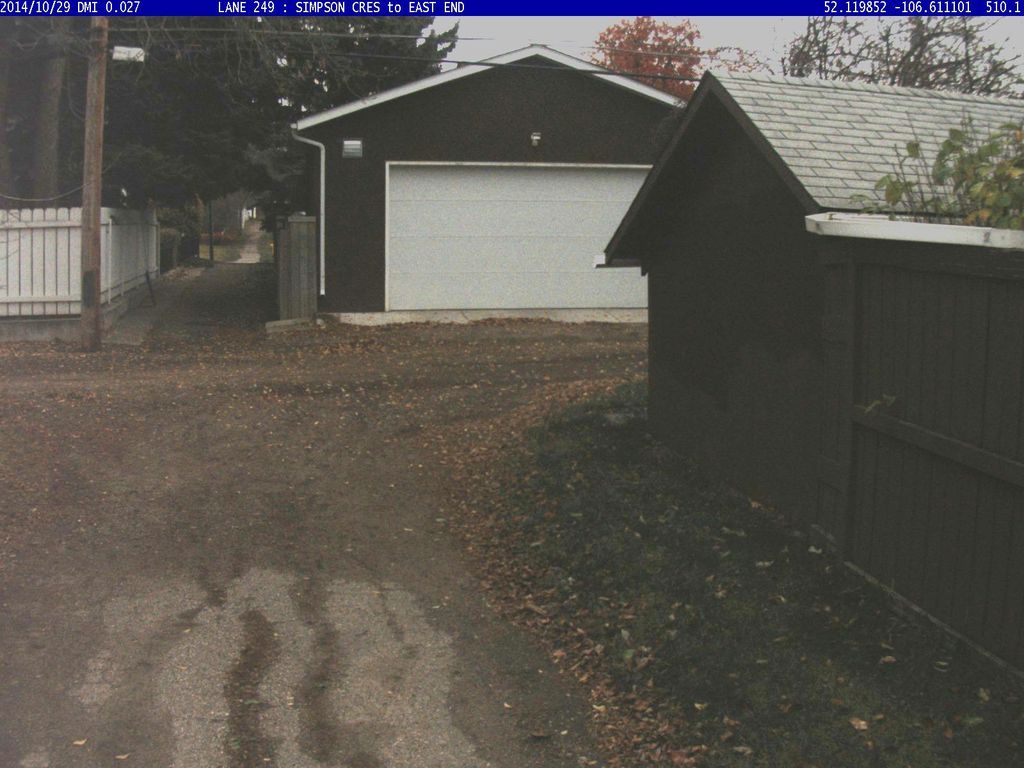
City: saskatoon